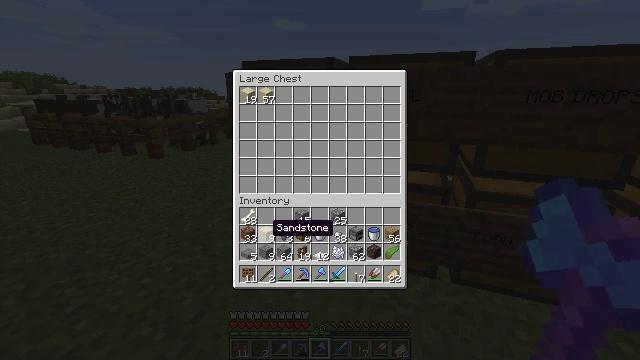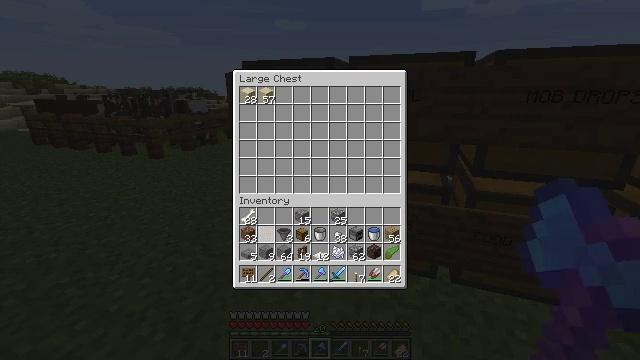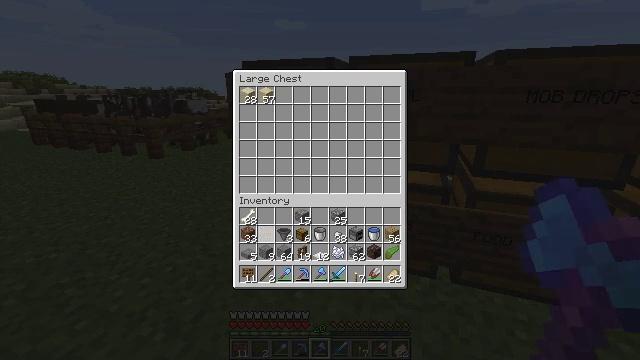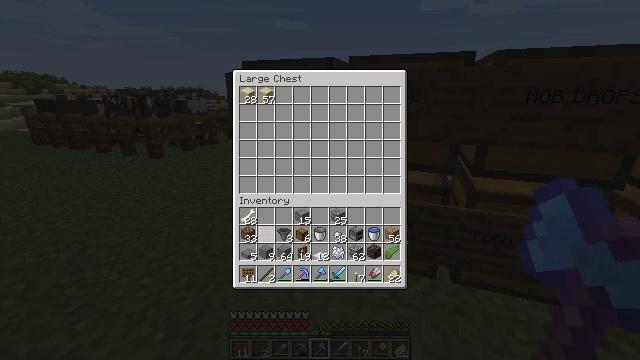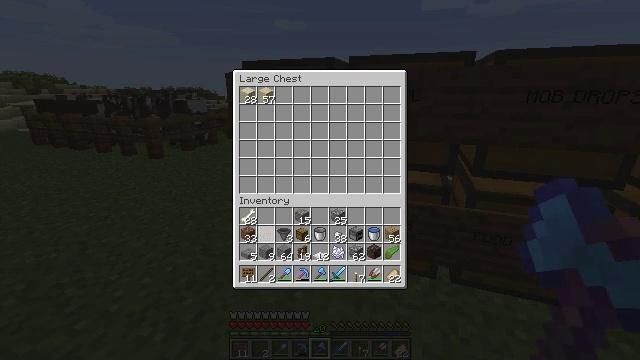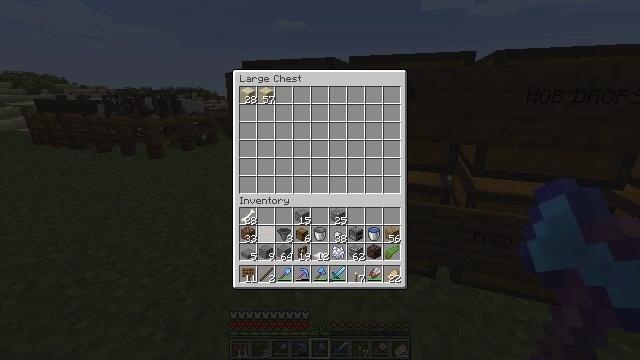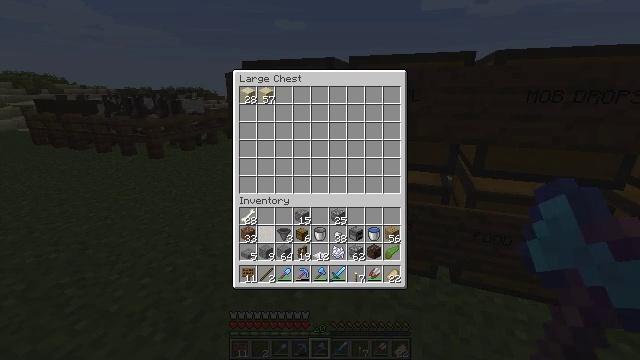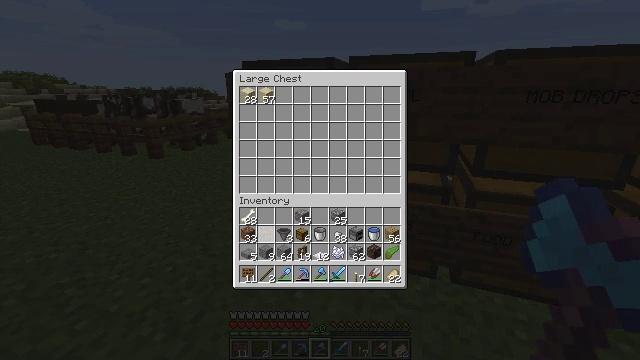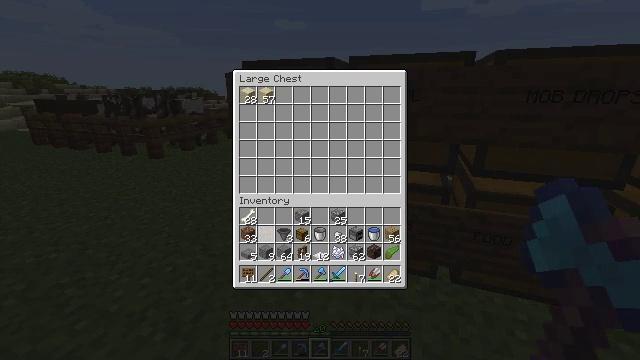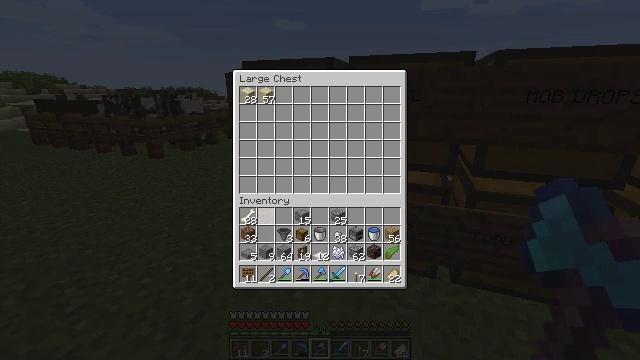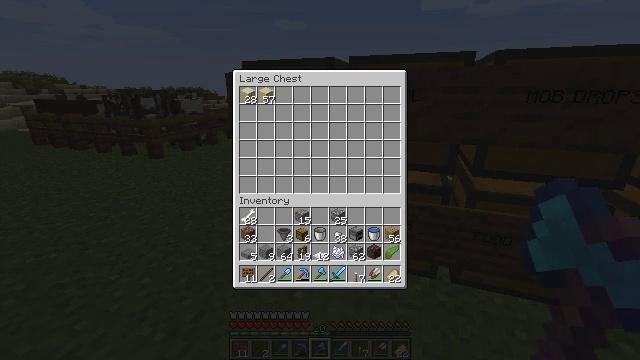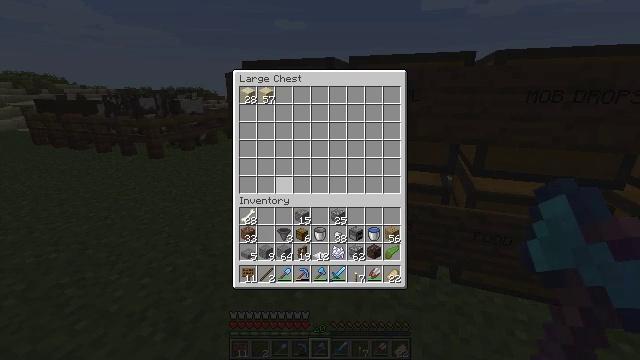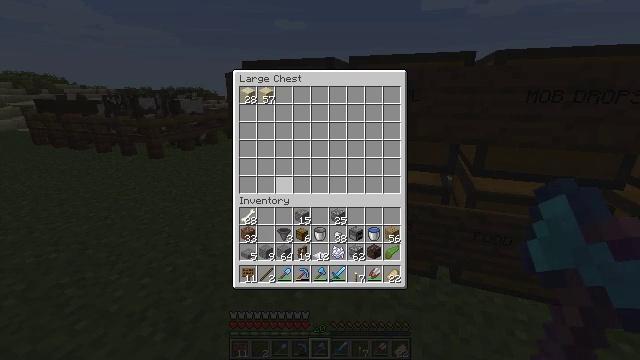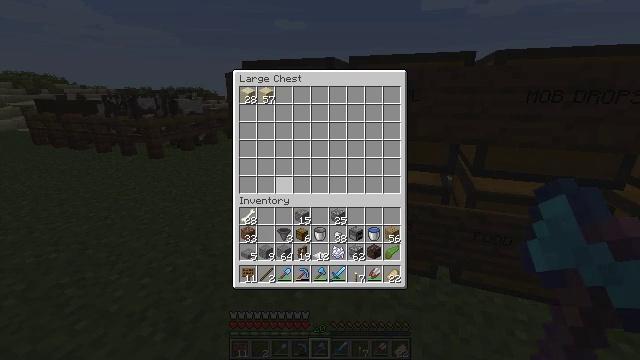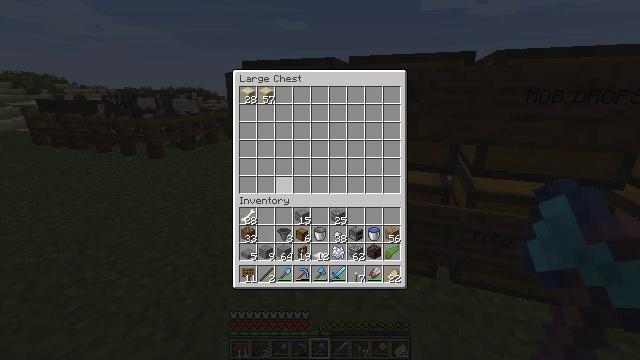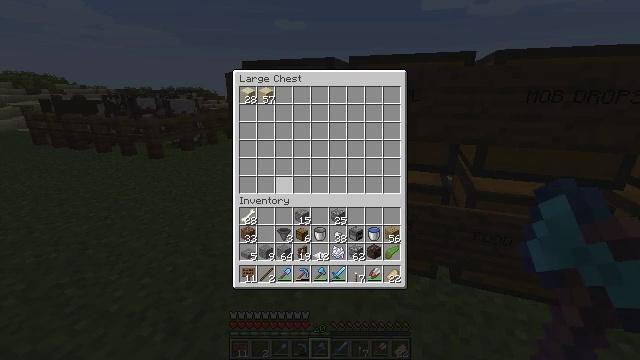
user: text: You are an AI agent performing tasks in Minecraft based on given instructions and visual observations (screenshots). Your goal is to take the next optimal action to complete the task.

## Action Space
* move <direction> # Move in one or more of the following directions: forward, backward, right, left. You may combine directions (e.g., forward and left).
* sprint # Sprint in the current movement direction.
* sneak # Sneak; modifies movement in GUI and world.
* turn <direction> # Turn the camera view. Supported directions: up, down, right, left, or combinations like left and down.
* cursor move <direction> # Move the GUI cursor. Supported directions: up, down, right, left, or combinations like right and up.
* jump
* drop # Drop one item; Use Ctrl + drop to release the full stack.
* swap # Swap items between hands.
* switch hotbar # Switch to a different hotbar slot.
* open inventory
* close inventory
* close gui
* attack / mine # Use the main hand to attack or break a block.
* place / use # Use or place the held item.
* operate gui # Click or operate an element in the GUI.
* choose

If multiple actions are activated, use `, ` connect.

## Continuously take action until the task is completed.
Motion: motion action
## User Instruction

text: Mine the torch on the wall.
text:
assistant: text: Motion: sneak, operate gui
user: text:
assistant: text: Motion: sneak, operate gui
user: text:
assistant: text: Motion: sneak
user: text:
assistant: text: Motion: sneak
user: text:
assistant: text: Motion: sneak
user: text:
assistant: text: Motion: sneak
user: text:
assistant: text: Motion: sneak
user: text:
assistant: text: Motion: sneak
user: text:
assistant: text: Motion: sneak, cursor move up
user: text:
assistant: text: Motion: sneak, cursor move right and up
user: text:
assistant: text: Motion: sneak, cursor move right and up
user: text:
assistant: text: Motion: sneak
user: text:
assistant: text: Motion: no_op
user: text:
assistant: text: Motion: no_op
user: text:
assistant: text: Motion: no_op
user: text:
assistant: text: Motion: no_op
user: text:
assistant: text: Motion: no_op
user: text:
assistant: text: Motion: no_op
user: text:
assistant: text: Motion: no_op
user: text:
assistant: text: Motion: no_op
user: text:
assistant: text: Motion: no_op
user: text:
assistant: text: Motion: no_op
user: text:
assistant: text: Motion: close gui
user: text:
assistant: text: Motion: no_op
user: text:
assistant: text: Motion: turn right
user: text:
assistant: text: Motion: turn right
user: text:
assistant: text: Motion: turn right
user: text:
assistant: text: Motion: turn right
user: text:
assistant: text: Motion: turn right and up
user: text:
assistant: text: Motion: turn right and up